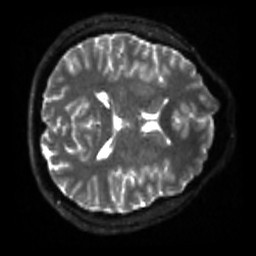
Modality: sbref
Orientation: axial
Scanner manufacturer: siemens
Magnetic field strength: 3 T
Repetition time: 4 s
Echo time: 0.0594 s